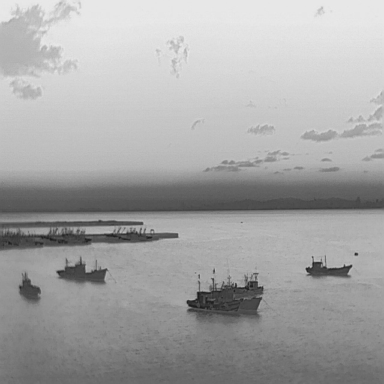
There are five bulk_carriers in the infrared image.